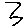
Label: zigzag